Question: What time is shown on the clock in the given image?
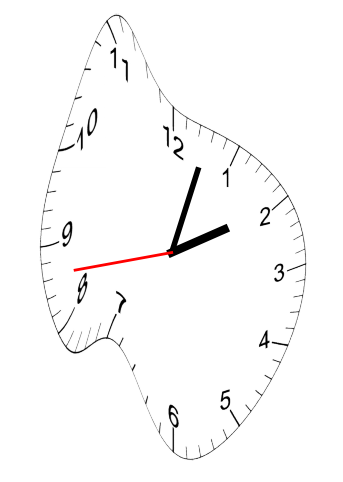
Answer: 02:02:43